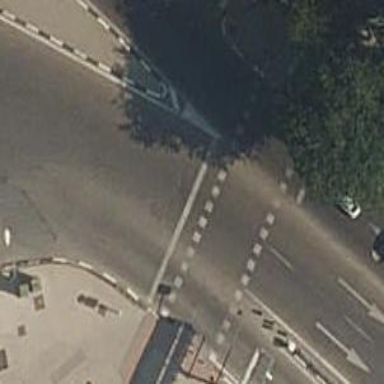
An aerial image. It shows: Road with traffic signals for signaling.